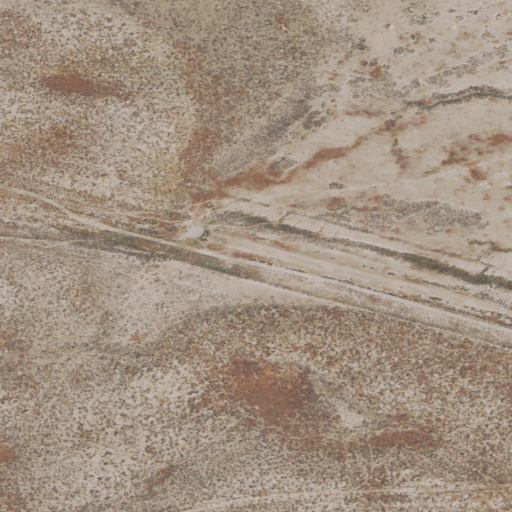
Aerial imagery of valley in Wyoming named Coal Draw containing shrub, open development, and low intensity development